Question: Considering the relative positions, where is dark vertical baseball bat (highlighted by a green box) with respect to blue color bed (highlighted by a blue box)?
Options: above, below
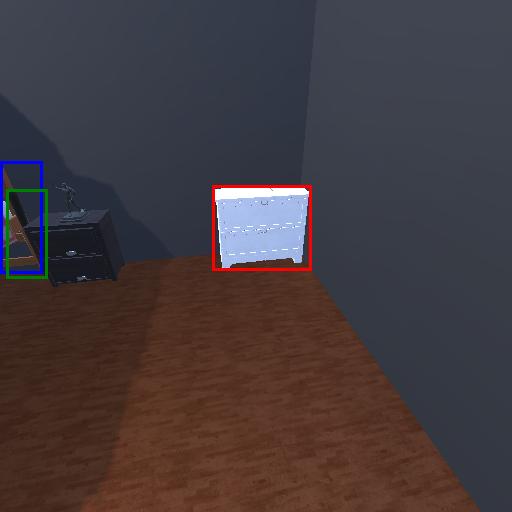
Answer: above